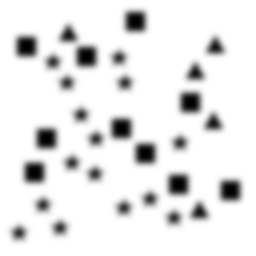
Squares: 10
Triangles: 5
Stars: 15
Total shapes: 30